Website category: university
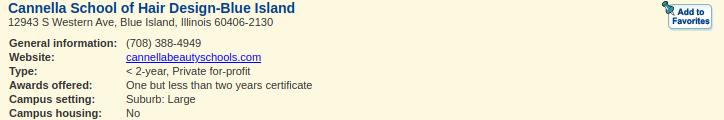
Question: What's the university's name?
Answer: Cannella School of Hair Design-Blue Island

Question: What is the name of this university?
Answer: Cannella School of Hair Design-Blue Island

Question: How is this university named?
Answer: Cannella School of Hair Design-Blue Island

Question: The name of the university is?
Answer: Cannella School of Hair Design-Blue Island

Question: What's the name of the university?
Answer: Cannella School of Hair Design-Blue Island

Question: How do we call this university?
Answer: Cannella School of Hair Design-Blue Island

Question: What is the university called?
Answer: Cannella School of Hair Design-Blue Island

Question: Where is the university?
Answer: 12943 S Western Ave, Blue Island, Illinois 60406-2130

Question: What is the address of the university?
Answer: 12943 S Western Ave, Blue Island, Illinois 60406-2130

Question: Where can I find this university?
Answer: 12943 S Western Ave, Blue Island, Illinois 60406-2130

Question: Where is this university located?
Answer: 12943 S Western Ave, Blue Island, Illinois 60406-2130

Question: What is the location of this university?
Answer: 12943 S Western Ave, Blue Island, Illinois 60406-2130

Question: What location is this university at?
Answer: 12943 S Western Ave, Blue Island, Illinois 60406-2130

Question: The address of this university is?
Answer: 12943 S Western Ave, Blue Island, Illinois 60406-2130

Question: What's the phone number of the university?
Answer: (708) 388-4949

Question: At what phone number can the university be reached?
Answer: (708) 388-4949

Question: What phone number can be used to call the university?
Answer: (708) 388-4949

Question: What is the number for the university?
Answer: (708) 388-4949

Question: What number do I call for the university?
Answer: (708) 388-4949

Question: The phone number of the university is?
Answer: (708) 388-4949

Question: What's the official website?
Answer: cannellabeautyschools.com

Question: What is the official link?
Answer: cannellabeautyschools.com

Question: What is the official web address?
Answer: cannellabeautyschools.com

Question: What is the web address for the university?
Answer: cannellabeautyschools.com

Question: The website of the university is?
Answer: cannellabeautyschools.com

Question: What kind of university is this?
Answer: < 2-year, Private for-profit

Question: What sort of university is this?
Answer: < 2-year, Private for-profit

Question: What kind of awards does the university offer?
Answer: One but less than two years certificate

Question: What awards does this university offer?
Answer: One but less than two years certificate

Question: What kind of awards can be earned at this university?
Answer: One but less than two years certificate

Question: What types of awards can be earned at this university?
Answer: One but less than two years certificate

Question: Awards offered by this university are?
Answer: One but less than two years certificate

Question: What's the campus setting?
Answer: Suburb: Large

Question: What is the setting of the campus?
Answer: Suburb: Large

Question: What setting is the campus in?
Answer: Suburb: Large

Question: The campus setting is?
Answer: Suburb: Large

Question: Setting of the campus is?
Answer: Suburb: Large

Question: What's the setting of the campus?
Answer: Suburb: Large

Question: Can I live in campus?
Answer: No

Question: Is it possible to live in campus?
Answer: No

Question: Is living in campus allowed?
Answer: No

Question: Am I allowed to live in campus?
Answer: No

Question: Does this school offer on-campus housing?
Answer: No

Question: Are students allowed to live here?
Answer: No

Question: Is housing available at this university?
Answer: No